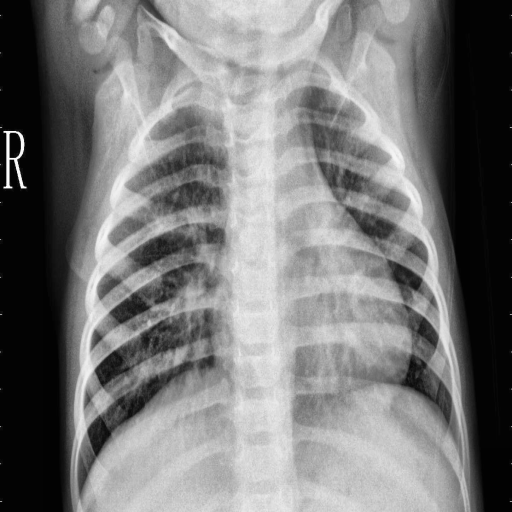
Finding: PNEUMONIA